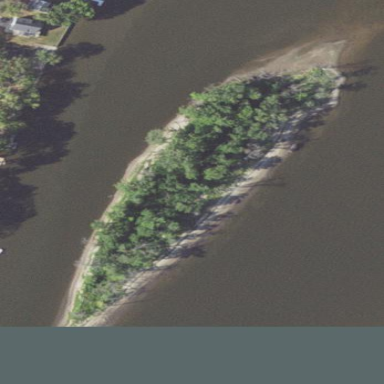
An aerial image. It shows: Islet.